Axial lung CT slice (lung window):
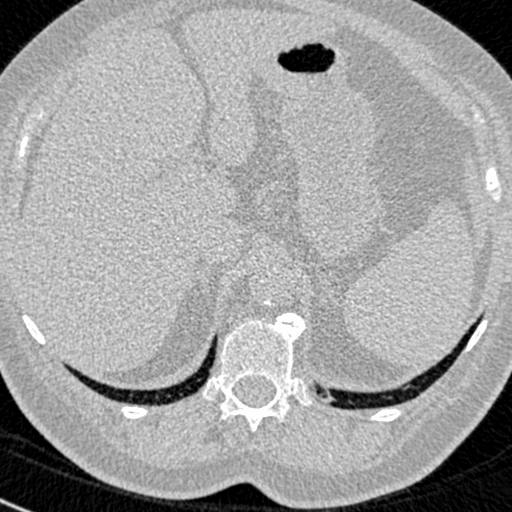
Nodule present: no